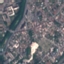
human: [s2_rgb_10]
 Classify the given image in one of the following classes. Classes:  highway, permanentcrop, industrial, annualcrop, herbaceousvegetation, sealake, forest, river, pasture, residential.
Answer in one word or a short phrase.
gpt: Residential